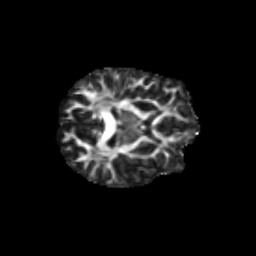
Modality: FA
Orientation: axial
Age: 32
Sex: female
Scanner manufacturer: siemens
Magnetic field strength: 3 T
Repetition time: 1.8 s
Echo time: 0.07 s